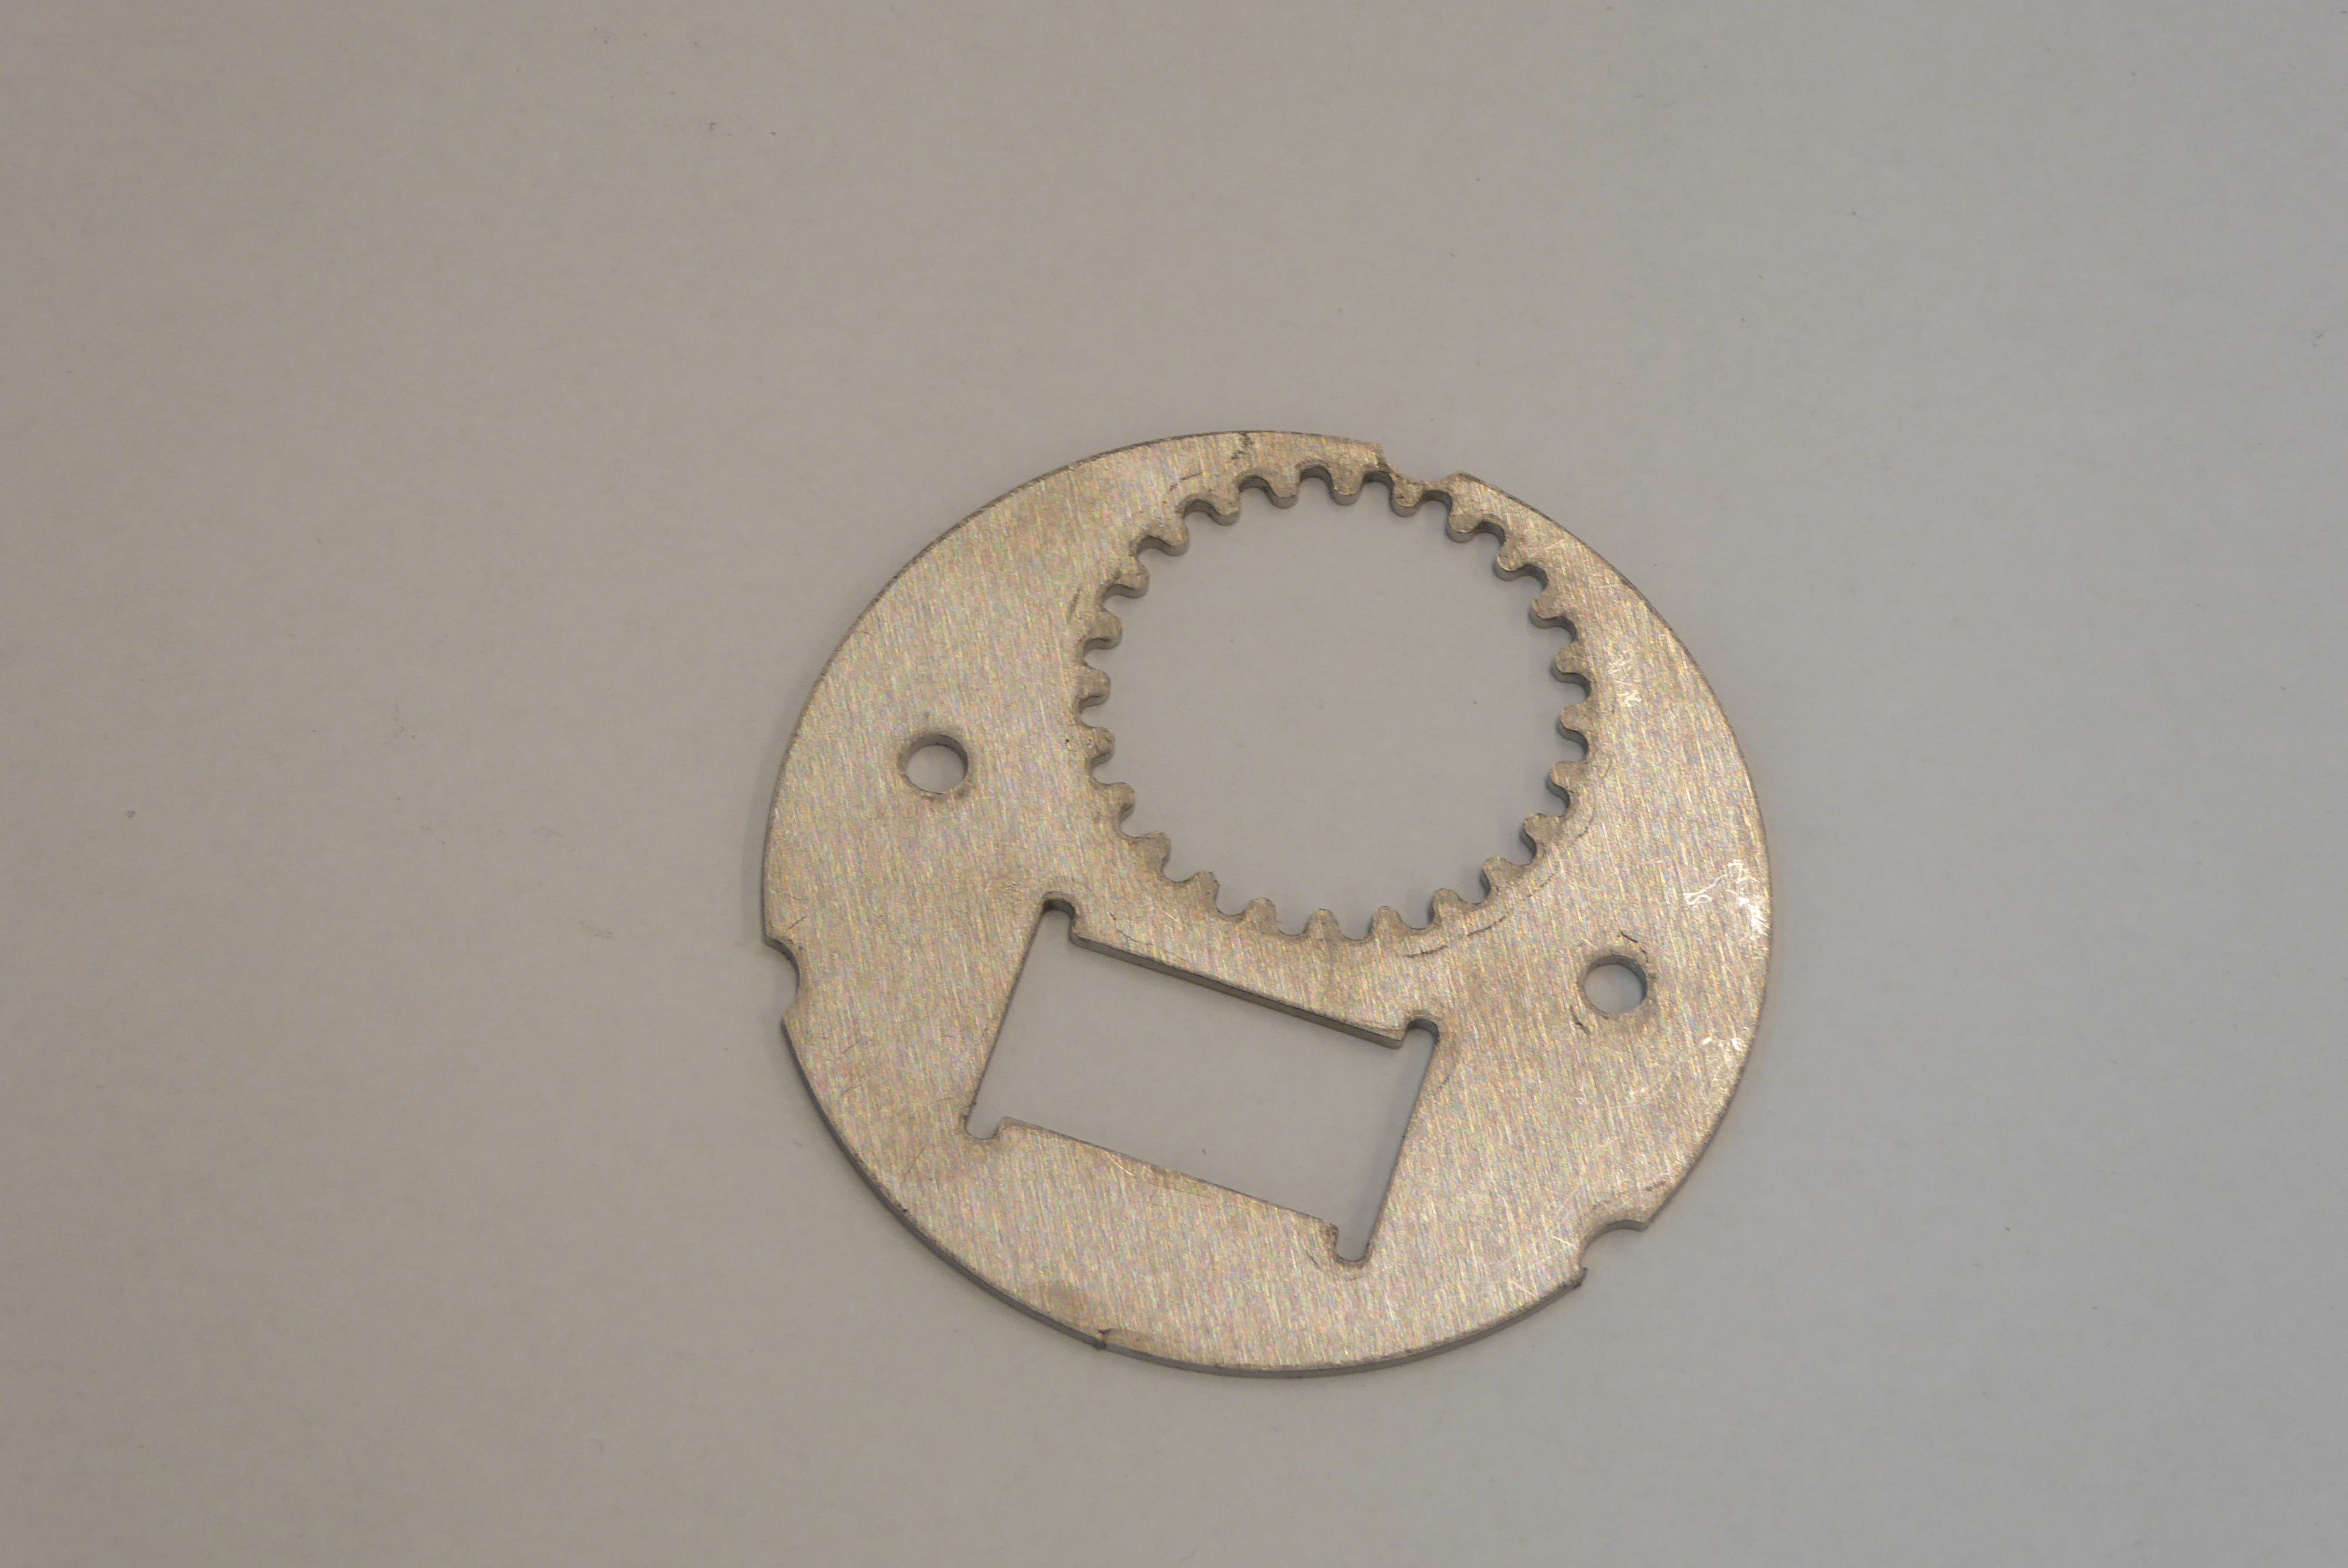
Label: Bottle Opener - Inlay